Interaction volume radius: 5 \u00c5
Interaction volume height: 35 \u00c5
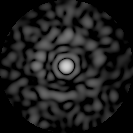
Disorder parameter: 0.8815